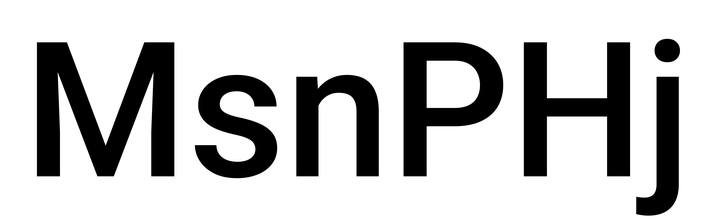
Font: Roboto_Medium